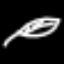
Label: leaf